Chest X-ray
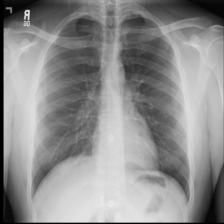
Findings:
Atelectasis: negative
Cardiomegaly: negative
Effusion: negative
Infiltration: negative
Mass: negative
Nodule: negative
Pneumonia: negative
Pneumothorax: negative
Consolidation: negative
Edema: negative
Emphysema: negative
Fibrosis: negative
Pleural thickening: negative
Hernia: negative